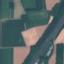
Land use / land cover: Highway